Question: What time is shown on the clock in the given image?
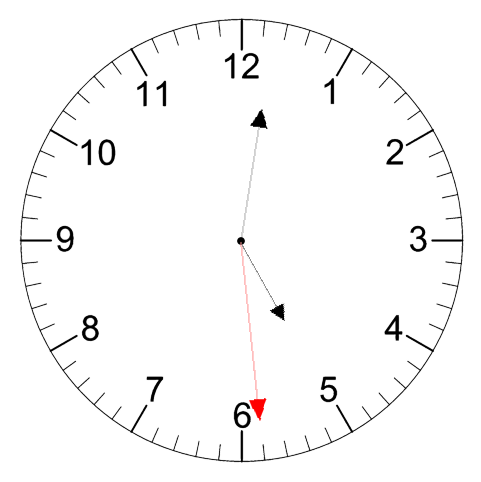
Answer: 05:01:29